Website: macys
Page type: cross-sells
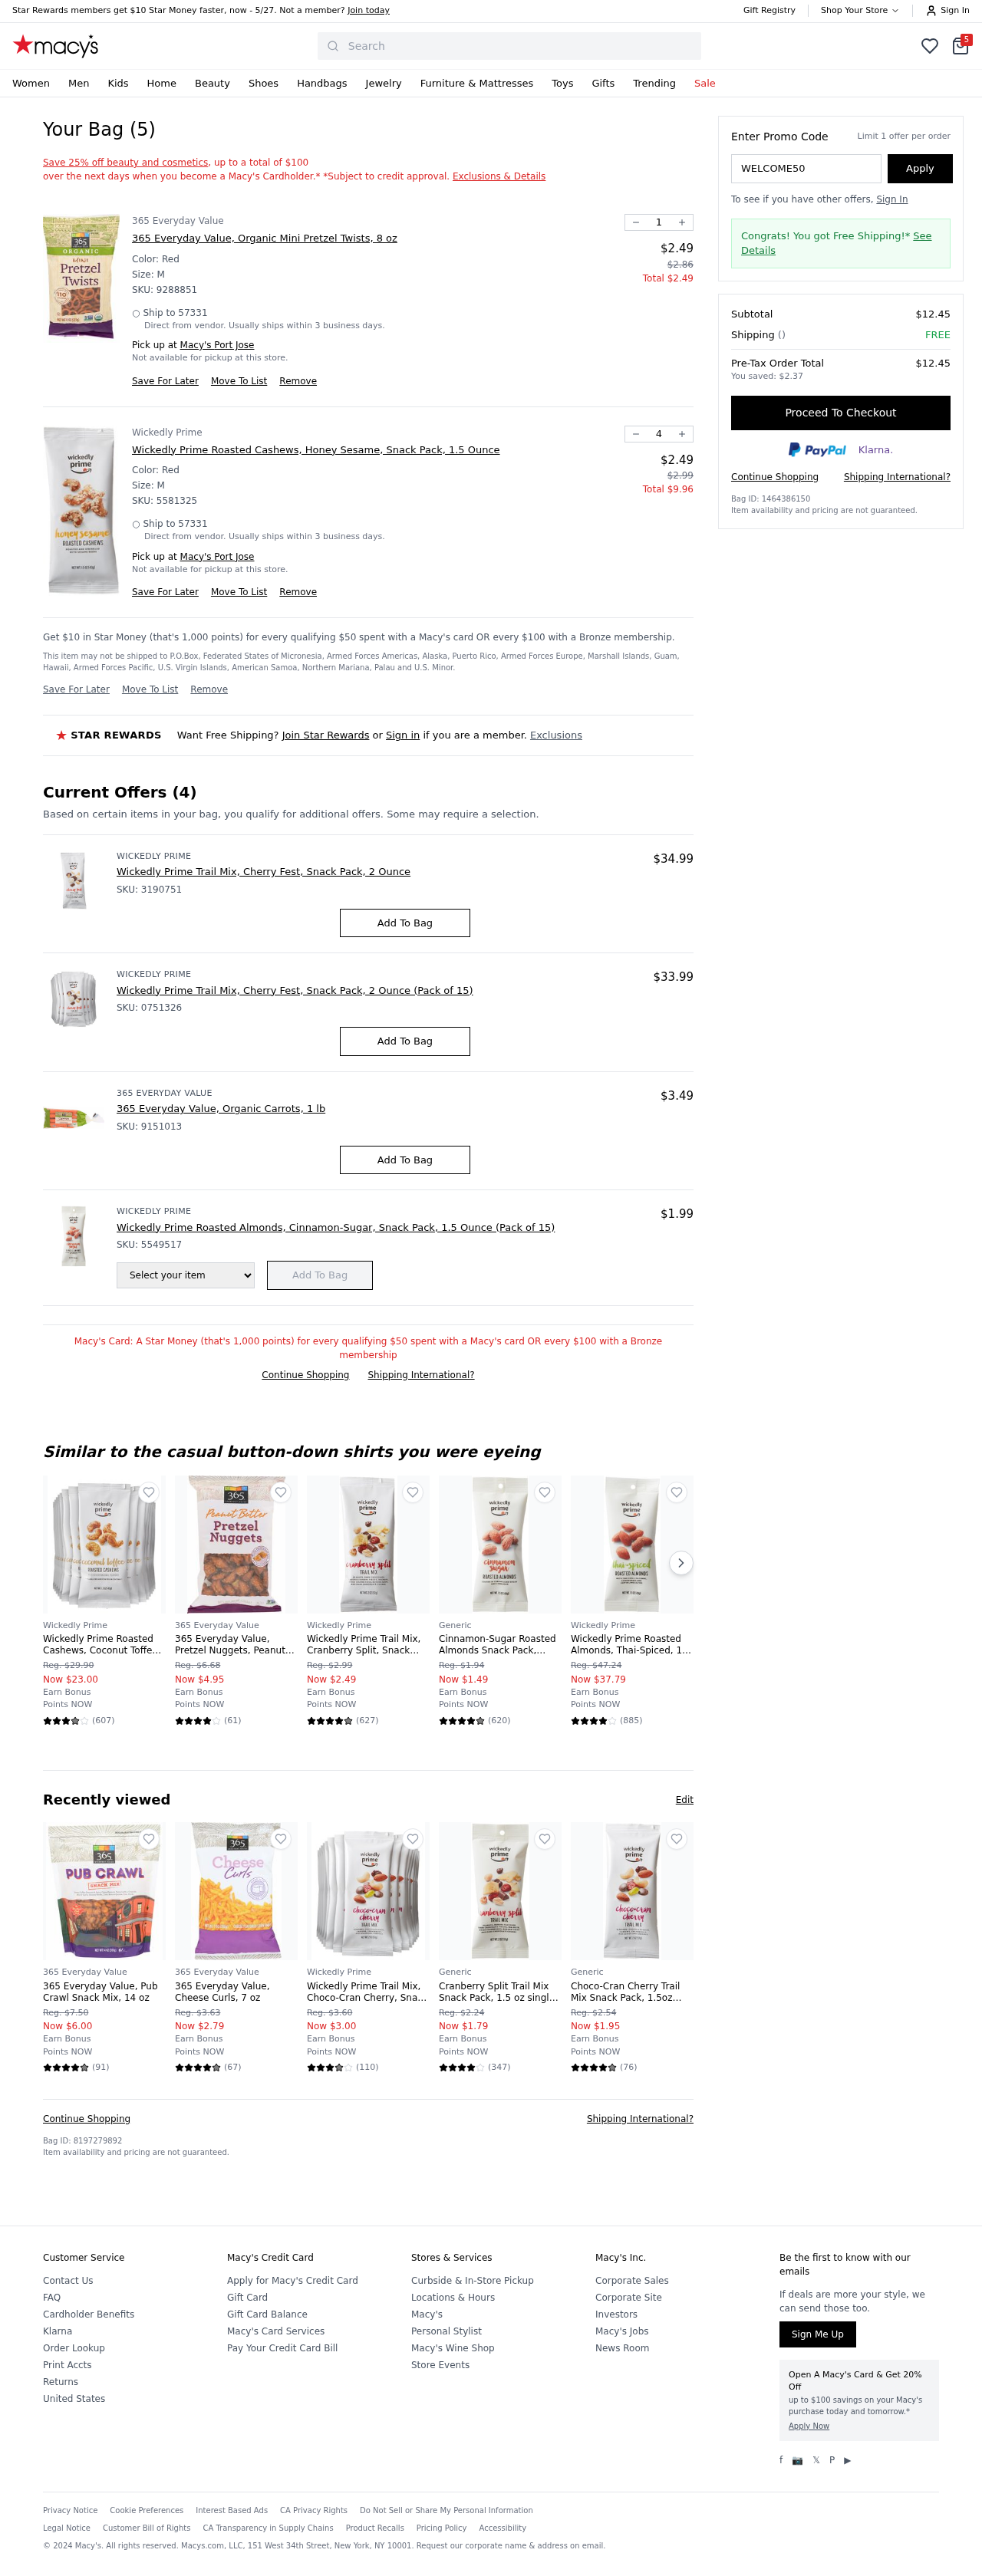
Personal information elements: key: PII_CITY
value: Port Jose
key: PII_POSTCODE
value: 57331
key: PII_PROMO_CODE
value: WELCOME50
Product elements: key: PRODUCT10_BRAND
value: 365 Everyday Value
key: PRODUCT10_NAME
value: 365 Everyday Value, Pub Crawl Snack Mix, 14 oz
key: PRODUCT10_NUM_RATINGS
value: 91
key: PRODUCT10_PRICE
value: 6
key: PRODUCT10_RATING
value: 4.6
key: PRODUCT11_BRAND
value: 365 Everyday Value
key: PRODUCT11_NAME
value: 365 Everyday Value, Cheese Curls, 7 oz
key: PRODUCT11_NUM_RATINGS
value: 67
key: PRODUCT11_PRICE
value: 2.79
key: PRODUCT11_RATING
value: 4.7
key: PRODUCT12_BRAND
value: Wickedly Prime
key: PRODUCT12_NAME
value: Wickedly Prime Trail Mix, Choco-Cran Cherry, Snack Pack, 2 Ounce (Pack of 15)
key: PRODUCT12_NUM_RATINGS
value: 110
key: PRODUCT12_PRICE
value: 3
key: PRODUCT12_RATING
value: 3.6
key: PRODUCT13_BRAND
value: Generic
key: PRODUCT13_NAME
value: Cranberry Split Trail Mix Snack Pack, 1.5 oz single serve (Pack of 300)
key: PRODUCT13_NUM_RATINGS
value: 347
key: PRODUCT13_PRICE
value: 1.79
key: PRODUCT13_RATING
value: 4.4
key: PRODUCT14_BRAND
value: Generic
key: PRODUCT14_NAME
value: Choco-Cran Cherry Trail Mix Snack Pack, 1.5oz single serve (Pack of 300)
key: PRODUCT14_NUM_RATINGS
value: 76
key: PRODUCT14_PRICE
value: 1.95
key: PRODUCT14_RATING
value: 4.8
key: PRODUCT15_BRAND
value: Wickedly Prime
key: PRODUCT15_NAME
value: Wickedly Prime Trail Mix, Cherry Fest, Snack Pack, 2 Ounce
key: PRODUCT15_PRICE
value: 34.99
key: PRODUCT16_BRAND
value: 365 Everyday Value
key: PRODUCT16_NAME
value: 365 Everyday Value, Organic Carrots, 1 lb
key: PRODUCT16_PRICE
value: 3.49
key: PRODUCT1_BRAND
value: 365 Everyday Value
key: PRODUCT1_NAME
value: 365 Everyday Value, Organic Mini Pretzel Twists, 8 oz
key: PRODUCT1_PRICE
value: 2.49
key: PRODUCT1_QUANTITY
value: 1
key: PRODUCT2_BRAND
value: Wickedly Prime
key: PRODUCT2_NAME
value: Wickedly Prime Roasted Cashews, Honey Sesame, Snack Pack, 1.5 Ounce
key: PRODUCT2_PRICE
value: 2.49
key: PRODUCT2_QUANTITY
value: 4
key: PRODUCT3_BRAND
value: Wickedly Prime
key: PRODUCT3_NAME
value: Wickedly Prime Trail Mix, Cherry Fest, Snack Pack, 2 Ounce (Pack of 15)
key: PRODUCT3_PRICE
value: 33.99
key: PRODUCT4_BRAND
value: Wickedly Prime
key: PRODUCT4_NAME
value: Wickedly Prime Roasted Almonds, Cinnamon-Sugar, Snack Pack, 1.5 Ounce (Pack of 15)
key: PRODUCT4_PRICE
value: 1.99
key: PRODUCT5_BRAND
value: Wickedly Prime
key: PRODUCT5_NAME
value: Wickedly Prime Roasted Cashews, Coconut Toffee, Snack Pack, 1.5 Ounce (Pack of 15)
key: PRODUCT5_NUM_RATINGS
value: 607
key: PRODUCT5_PRICE
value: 23
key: PRODUCT5_RATING
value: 3.8
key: PRODUCT6_BRAND
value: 365 Everyday Value
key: PRODUCT6_NAME
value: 365 Everyday Value, Pretzel Nuggets, Peanut Butter, 10 oz
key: PRODUCT6_NUM_RATINGS
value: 61
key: PRODUCT6_PRICE
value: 4.95
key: PRODUCT6_RATING
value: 4.2
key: PRODUCT7_BRAND
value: Wickedly Prime
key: PRODUCT7_NAME
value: Wickedly Prime Trail Mix, Cranberry Split, Snack Pack, 2 Ounce
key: PRODUCT7_NUM_RATINGS
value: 627
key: PRODUCT7_PRICE
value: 2.49
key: PRODUCT7_RATING
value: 4.7
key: PRODUCT8_BRAND
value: Generic
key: PRODUCT8_NAME
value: Cinnamon-Sugar Roasted Almonds Snack Pack, 1.5oz single serve (Pack of 300)
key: PRODUCT8_NUM_RATINGS
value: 620
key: PRODUCT8_PRICE
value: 1.49
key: PRODUCT8_RATING
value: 4.5
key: PRODUCT9_BRAND
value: Wickedly Prime
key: PRODUCT9_NAME
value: Wickedly Prime Roasted Almonds, Thai-Spiced, 1.5 Ounce (Pack of 15)
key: PRODUCT9_NUM_RATINGS
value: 885
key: PRODUCT9_PRICE
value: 37.79
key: PRODUCT9_RATING
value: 4
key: PRODUCT1_SKU
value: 9288851
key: PRODUCT1_ORIGINAL_PRICE
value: $2.86
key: PRODUCT1_TOTAL
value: $2.49
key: PRODUCT2_SKU
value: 5581325
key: PRODUCT2_ORIGINAL_PRICE
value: $2.99
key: PRODUCT2_TOTAL
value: $9.96
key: PRODUCT15_SKU
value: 3190751
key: PRODUCT3_SKU
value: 0751326
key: PRODUCT16_SKU
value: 9151013
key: PRODUCT4_SKU
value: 5549517
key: PRODUCT5_ORIGINAL_PRICE
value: Reg. $29.90
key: PRODUCT6_ORIGINAL_PRICE
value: Reg. $6.68
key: PRODUCT7_ORIGINAL_PRICE
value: Reg. $2.99
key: PRODUCT8_ORIGINAL_PRICE
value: Reg. $1.94
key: PRODUCT9_ORIGINAL_PRICE
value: Reg. $47.24
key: PRODUCT10_ORIGINAL_PRICE
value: Reg. $7.50
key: PRODUCT11_ORIGINAL_PRICE
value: Reg. $3.63
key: PRODUCT12_ORIGINAL_PRICE
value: Reg. $3.60
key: PRODUCT13_ORIGINAL_PRICE
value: Reg. $2.24
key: PRODUCT14_ORIGINAL_PRICE
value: Reg. $2.54
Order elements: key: ORDER_NUM_ITEMS
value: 5
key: ORDER_SUBTOTAL
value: $12.45
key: ORDER_TOTAL
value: $12.45
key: ORDER_SAVINGS
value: $2.37
Search elements: key: HEADER_SEARCH
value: Search